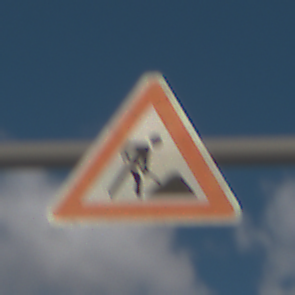
Verkehrszeichen: Arbeitsstelle
Umgebung: Outdoor, Nature
Tageszeit: Midday
Wetter: PartlyCloudy
Licht: Natural
Jahreszeit: NotSpecified
Kontrast: HighContrast